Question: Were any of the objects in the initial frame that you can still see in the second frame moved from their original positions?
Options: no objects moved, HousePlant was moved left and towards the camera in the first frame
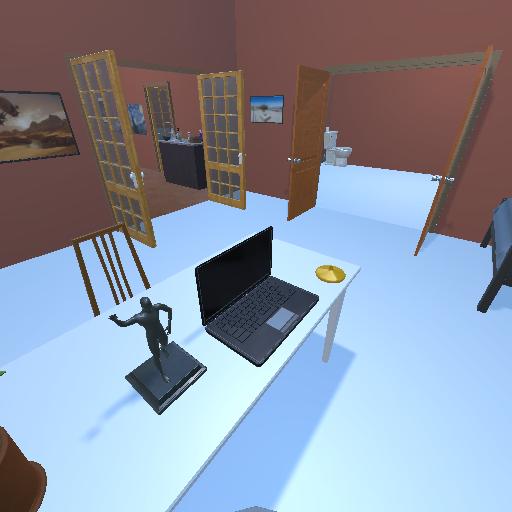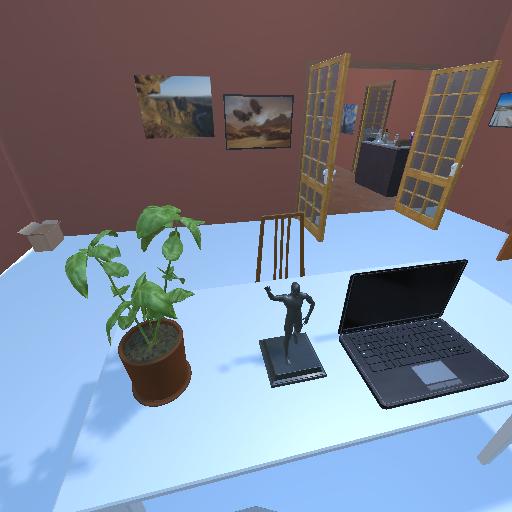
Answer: no objects moved